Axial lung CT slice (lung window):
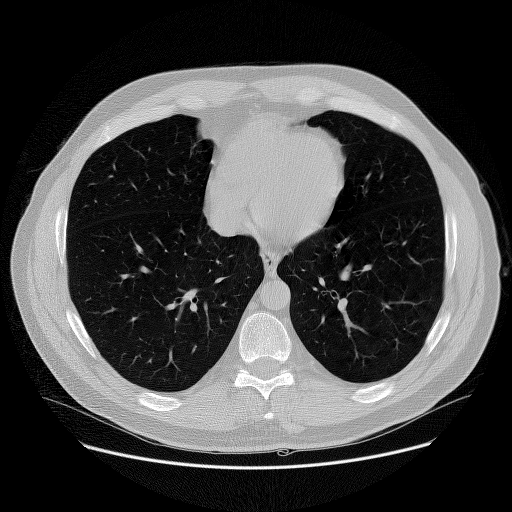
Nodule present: no